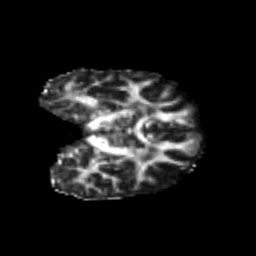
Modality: FA
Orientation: coronal
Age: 23
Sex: female
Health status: healthy
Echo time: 0.074 s